Question: I am working on a small library application which allows technical manuals to be stored, borrowed, returned and deleted.
Currently I have implemented a save feature to save the library contents to an external text file. I wish for this then to be loaded each time the application has started, but currently when I try and load the text file back into my application, it just prints the contents to the console.
Heres an example of what I mean:

Here is the save code from my Manuals class:
'''
import java.io.*;
import java.util.Scanner;
public class Manual {
String serial;
String title;
String author;
String publicationYear;
String status;
String borrower;
String borrowDate;
String returnDate;
Scanner userInput = new Scanner(System.in);
/**
* Display the Manual:
* @return ManualInfo
*/
final String displayManual(){
String ManualInfo ="
Serial Number: ........... "+serial+
"
Title: ................... "+title+
"
Author: .................. "+author+
"
Publication Year: ........ "+publicationYear+
"
Status: .................. "+status+
"
Borrower: ................ "+borrower+
"
Date Borrowed: ........... "+borrowDate+
"
Return date: ............. "+returnDate+
"
";
return ManualInfo;
}
/**
* Creates the Manual.
*/
final void createManual(){
serial = Console.readString(Messages.enterSerialMessage, Messages.tooShortMessage, 3);
title = Console.readString(Messages.enterTitleMessage, Messages.tooShortMessage, 2);
author = Console.readString(Messages.enterAuthorMessage, Messages.tooShortMessage, 3);
publicationYear = Console.readString(Messages.enterPublicationYearMessage, Messages.tooShortMessage, 4);
borrower = "N/A";
borrowDate = "N/A";
returnDate = "N/A";
status = "Available";
}
/***
* Runs the main part of the program and terminates if the choice is 0.
*/
public void run(){
User.addUser();
Menu.displayMenu();//Displays the main menu and ask for choice.
exit:
while(Menu.menuChoice != 0){
if(Menu.menuChoice == 1 && Library.ManualList.size() > 0){
Library.displayManualList();
boolean saveYesNo = Console.readYesNo("The ManualKeeper®️ app is able to save your current library to a '.txt'
file in your workspace directory.
Would you like to save the current library? (Y/N):
");
if(saveYesNo){
try {
FileWriter fw = new FileWriter("Library.txt");
PrintWriter pw = new PrintWriter(fw);
for (int i1 = 0; i1 < Library.ManualList.size(); i1++){
pw.println("-------------------- Index Number: " + i1 + " --------------------");
pw.println(Library.ManualList.get(i1).displayManual());
pw.println("---------------------------------------------------------
");
}
pw.close();
} catch (IOException e) {
System.out.println("Error! Library unable to save.");
}
System.out.println("
--------------------------------------------------------------------------");
System.out.println("
Library saved!
");
System.out.println("--------------------------------------------------------------------------
");
}
else if(saveYesNo){
System.out.println("
");
}
Menu.displayMenu();
}
if(Menu.menuChoice == 1 && Library.ManualList.isEmpty()){
System.out.println(Messages.addManualFirst);
Menu.displayMenu();
}
if(Menu.menuChoice == 1 && Library.ManualList.size() > 0){
Library.displayManualList();
boolean saveYesNo = Console.readYesNo("The ManualKeeper®️ app is able to save your current library to a '.txt'
file in your workspace directory.
Would you like to save the current library? (Y/N):
");
if(saveYesNo){
try {
FileWriter fw = new FileWriter("Library.txt");
PrintWriter pw = new PrintWriter(fw);
for (int i1 = 0; i1 < Library.ManualList.size(); i1++){
pw.println("-------------------- Index Number: " + i1 + " --------------------");
pw.println(Library.ManualList.get(i1).displayManual());
pw.println("---------------------------------------------------------
");
}
pw.close();
} catch (IOException e) {
System.out.println("Error! Library unable to save.");
}
System.out.println("
--------------------------------------------------------------------------");
System.out.println("
Library saved!
");
System.out.println("--------------------------------------------------------------------------
");
}
else if(saveYesNo){
System.out.println("
");
}
Menu.displayMenu();
}
if(Menu.menuChoice == 1 && Library.ManualList.isEmpty()){
System.out.println(Messages.addManualFirst);
Menu.displayMenu();
}
'''
Here is the load code from my startLibary class:
'''
public static void main(String[] args){
System.out.println("
--------------------------------------------------------------------------");
System.out.println("
Welcome to the ManualKeeper®️ library app!");
System.out.println("
--------------------------------------------------------------------------
");
boolean loadYesNo = Console.readYesNo("The ManualKeeper®️ app is able to load any 'Library.txt' files found in
your workspace directory.
Would you like to load a library? (Y/N):
");
if(loadYesNo){
try {
FileReader fr = new FileReader("Library.txt");
BufferedReader br = new BufferedReader(fr);
String str;
while ((str = br.readLine()) != null) {
System.out.println(str + "
");
}
br.close();
} catch (IOException e) {
System.out.println("Error! File not found");
}
}
Manual newManual = new Manual();
newManual.run();
}//End of Main Method.
}
'''
Here is the code from my "Library" class:
'''
package library;
import java.util.ArrayList;
public class Library {
/** The Manual choice. */
public static int ManualChoice;
static String returnManualTitle;
/** The status1. */
static String status1 = "Available";
/** The status2. */
static String status2 = "Borrowed";
/** The Manual list. */
static ArrayList<Manual> ManualList = new ArrayList<Manual>();
static ArrayList<Manual> borrowedManuals = new ArrayList<Manual>();
/**
* Adds the Manual.
*/
static void addManual(){
Manual newManual = new Manual(); //create new Manual object with status "Available."
newManual.createManual();
ManualList.add(newManual);//add the Manual to the ManualList ArrayList.
System.out.println("
--------------------------------------------------------------------------");
System.out.println("
Manual added to library!
");
System.out.println("--------------------------------------------------------------------------
");
}
/**
* Display Manual list.
*/
static void displayManualList(){
if (ManualList.isEmpty()){//If the library is empty, it goes back to main menu and choice.
System.out.println("-------------------------------------------------------------");
System.out.println(Messages.empltyLibraryMessage + Messages.tryAgainMessage);
System.out.println("-------------------------------------------------------------");
Menu.menuChoice = 7;
} else {
System.out.printf("
Here are the Manual/s currently stored in the library:
");
for (int i = 0; i < ManualList.size(); i++){
System.out.printf("-------------------- Index Number: %s --------------------
",i);
System.out.println(ManualList.get(i).displayManual());
System.out.println("---------------------------------------------------------
");
}
}//End of For Loop.
}// End of Else Statement.
static void displayBorrowedManuals(){
if (ManualList.isEmpty()){//If the library is empty, it goes back to main menu and choice.
System.out.println("-------------------------------------------------------------");
System.out.println(Messages.empltyLibraryMessage + Messages.tryAgainMessage);
System.out.println("-------------------------------------------------------------");
Menu.menuChoice = 7;
} else {
for (int i = 0; i < borrowedManuals.size(); i++){
System.out.printf("-------------------- Index Number: %s --------------------
",i);
System.out.println(borrowedManuals.get(i).displayManual());
System.out.println("---------------------------------------------------------");
}//End of For Loop.
}// End of Else Statement.
}//End of if Statement.
/**
* Borrow Manual.
*/
public static void borrowManual(){
//register user's Manual choice.
displayManualList();
ManualChoice = (Console.readInteger(Messages.enterManualIndexMessage, Messages.ManualIndexNotInListMessage, 0, Library.ManualList.size() - 1));
borrowLoop:
while(Menu.menuChoice == 3){
//Check if the Manual to be borrowed is available.
//ManualChoice = (Console.readInteger(Messages.enterManualIndexMessage, Messages.ManualIndexNotInListMessage, 1, Library.ManualList.size()));
if ((ManualList.get(ManualChoice).status.equalsIgnoreCase(status1)) && (ManualList.size() >= ManualChoice)){
//Print the borrowed Manual information and change the Manual status to borrowed.
ManualList.get(ManualChoice).status = "Borrowed";
ManualList.get(ManualChoice).borrower = User.userName;
ManualList.get(ManualChoice).borrowDate = "Today.";
ManualList.get(ManualChoice).returnDate = "In two weeks.";
//Add the borrowed Manual to the borrowedManuals arraylist:
borrowedManuals.add(ManualList.get(ManualChoice));
System.out.println("
--------------------------------------------------------------------------");
System.out.println("
Manual borrowed!
");
System.out.println("--------------------------------------------------------------------------
");
break borrowLoop;
}else if(ManualList.get(ManualChoice).status.equalsIgnoreCase(status2) && ManualList.size() >= ManualChoice){
System.out.println("
--------------------------------------------------------------------------");
System.out.println("
"
+ " The Manual you wish to borrow is already on loan.");
System.out.println("
--------------------------------------------------------------------------
");
break borrowLoop;
}else if(ManualChoice > ManualList.size()-1){
System.out.println(Messages.noSuchManualMessage);
break borrowLoop;
}
if(ManualList.size() > 1){
displayManualList();
}
else if(ManualList.size() == 1){
ManualList.get(ManualChoice).status = "Borrowed";
ManualList.get(ManualChoice).borrower = User.userName;
ManualList.get(ManualChoice).borrowDate = "Today.";
ManualList.get(ManualChoice).returnDate = "In two weeks.";
borrowedManuals.add(ManualList.get(ManualChoice));
System.out.printf("
OSCAR YOU SHOULD NOT BE SEEING THIS!!!!!!!
%s
", ManualList.get(ManualChoice).displayManual());
System.out.println("Please return the Manual within two weeks!
");
displayManualList();
}
}
Menu.displayMenu();
}
/**
* Return Manual.
*/
static void returnManual(){
System.out.printf("
Here are the Manual/s currently out on loan:
");
if(borrowedManuals.size() > 0){
for (int i = 0; i < borrowedManuals.size(); i++)
System.out.println(borrowedManuals.get(i).displayManual());
returnManualTitle = Console.readString(Messages.enterManualSerial, Messages.tooShortMessage, 3);
}
int x = 0;
boolean serialExistance = false;
while (x < ManualList.size()){//Search for the Manual by title, if it exists change it's status,
//it's borrower and borrowDate.
if (ManualList.get(x).serial.equalsIgnoreCase(returnManualTitle)){
ManualList.get(x).status = "Available";
ManualList.get(x).borrower = "N/A";
ManualList.get(x).borrowDate = "N/A";
ManualList.get(x).returnDate = "N/A";
int p = 0;
while (p < borrowedManuals.size()) {
Manual borrowed = borrowedManuals.get(p); // guessing the name of this class
if (borrowed.serial.equalsIgnoreCase(returnManualTitle)) {
borrowedManuals.remove(p);
break;
}
p++;
}
System.out.println(Messages.successReturnMessage);
serialExistance = true;
break;//if a title is found, break out of the loop and display choice menu.
}
x = x+1;
}//end of while loop.
if(serialExistance == false){
boolean repeatReturnManual = Console.readYesNo("
--------------------------------------------------------------------------" + "
The Manual with the title "+"""+returnManualTitle +"""+ " wasn't found!"
+"
Do you want to try again? (Y/N):
");
System.out.println("
--------------------------------------------------------------------------");
if(repeatReturnManual){
returnManual();
}
}else if(serialExistance){
Menu.menuChoice = 7;
}
}
/**
* Removes the Manual.
*/
public static void removeManual(){
if(ManualList.size() >0){
displayManualList();
ManualChoice = Console.readInteger(Messages.enterRemoveManualIndex ,Messages.ManualIndexNotInListMessage, 0, ManualList.size());
int p = 0;
while (p < borrowedManuals.size()){//Search for the Manual by title, if it exists change it's status,
//it's borrower and borrowDate.
if (borrowedManuals.get(p).title.equalsIgnoreCase(returnManualTitle)){
borrowedManuals.remove(p);
}
}
ManualList.remove(ManualChoice);
System.out.print(Messages.successRemovedManualMessages);
Menu.menuChoice = 7;
}
}
/**
* Empty library.
*/
static void emptyLibrary(){
System.out.println("
WARNING!");
System.out.println("
You have chosen to delete all Manuals in the library.
");
System.out.println("--------------------------------------------------------------------------");
boolean emptyLibraryChoice = Console.readYesNo("
Are you sure you wish to destroy the library? (Y/N):
");
System.out.println("
--------------------------------------------------------------------------
");
if(emptyLibraryChoice){
Library.ManualList.clear();
System.out.println(Messages.successEmptyLibraryMesssage);
System.out.println("--------------------------------------------------------------------------
");
Menu.menuChoice = 7;
}
}
'''
}
If anyone has an idea of how to store the saved manuals into the manuals array, please let me know. I am new to Java and have been struggling with this for some time!
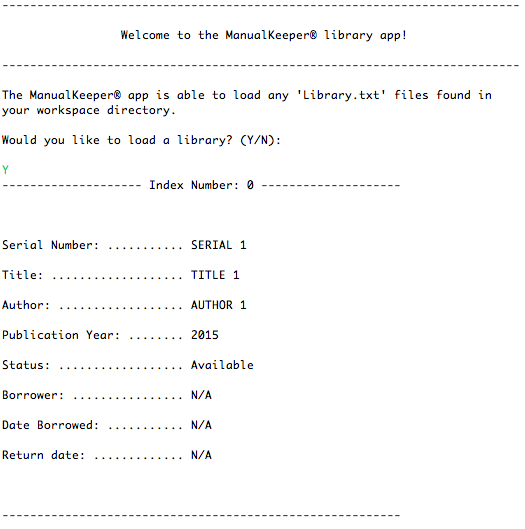
Answer: What you store for one Manual on a "Library.txt" is one thing; how you display this to a user is another thing. - Decide on a format for Manual data on a text file and how to produce the character data from data in a Manual class. Write a method for creating a Manual object from one such line. Next, write the code for saving all Manuals in the Library and the code for recreating the saved library.
'''
public class Manual {
private String serial;
private String title;
private String author;
//... more String fields
public Manual( String line ){
String[] fields = line.split( " " );
serial = fields[0];
title = fields[1];
//... and so on for other fields
}
public String asLine(){
return String.join( " ", serial, title, author, // more fields
);
}
}
'''
Writing:
'''
PrintWriter pw = new PrintWriter( new File( "Library.txt" ) );
for( Manual manual: manualList ){
pw.println( manual.asLine() );
}
pw.close();
'''
Reading:
'''
BufferedReader br = new BufferedReader( new FileReader(fileName) );
String str;
while ((str = br.readLine()) != null) {
Manual manual = new Manual( str );
manualList.add( manual );
}
br.close();
'''
Etc. etc.